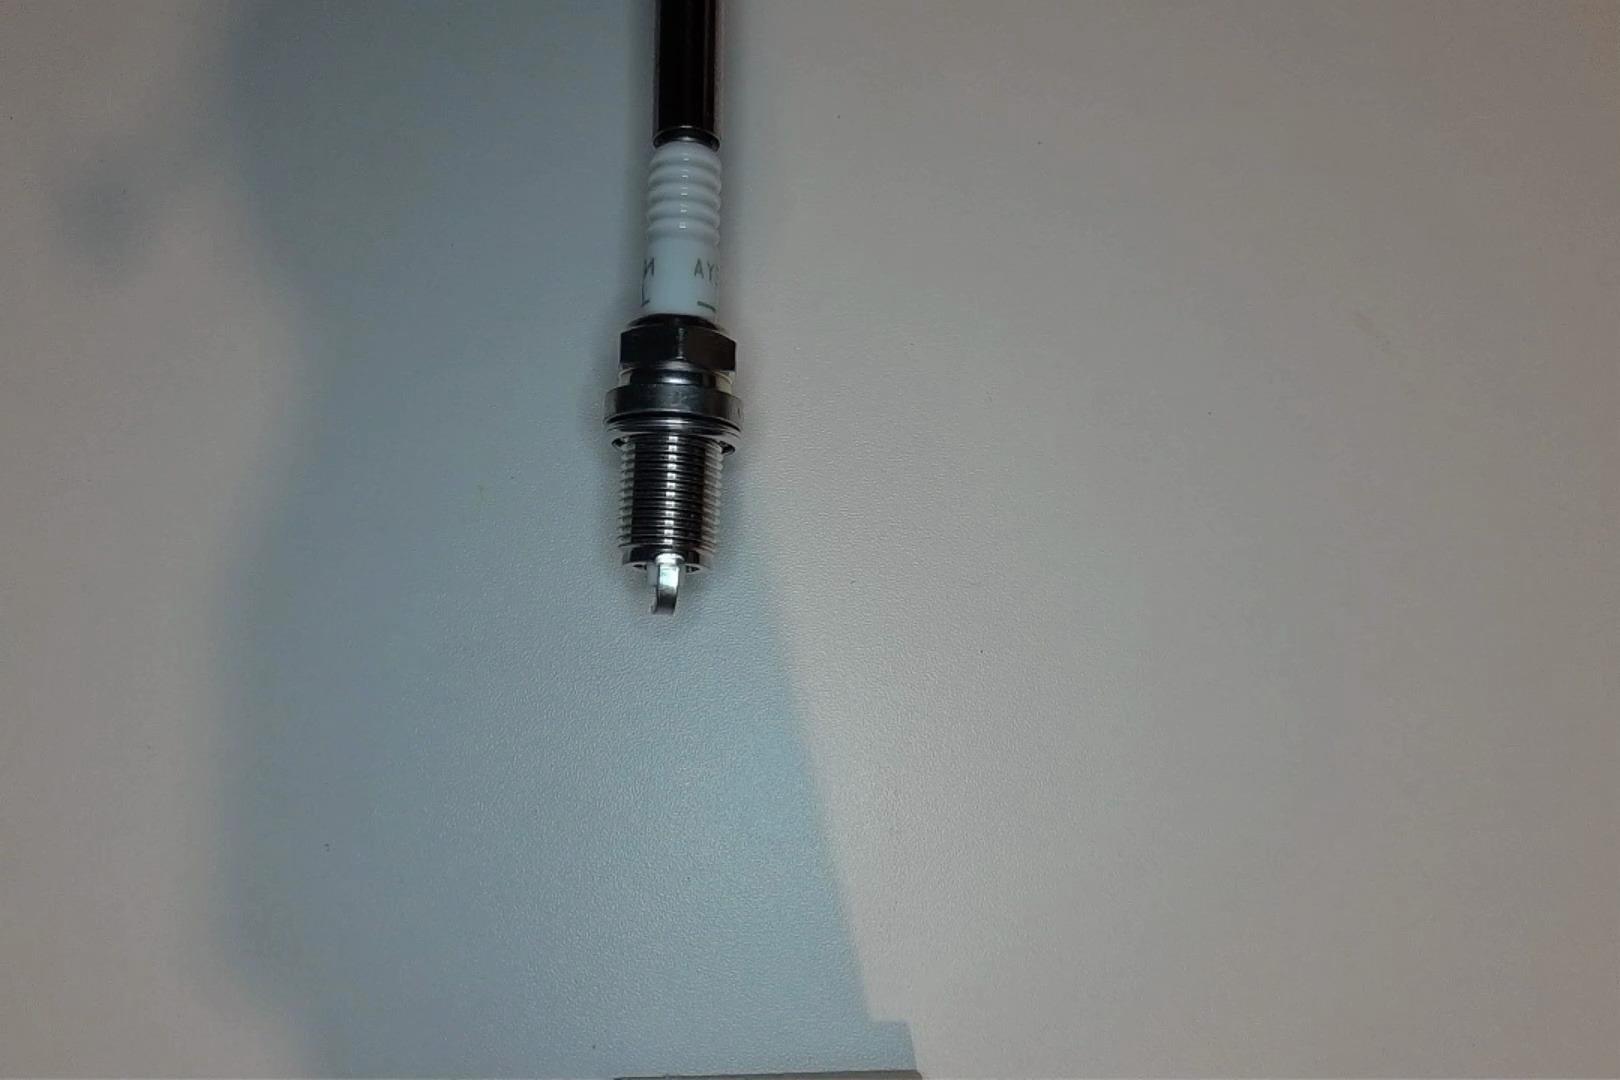
Label: no anomaly